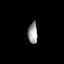
Tissue: prostate
Cell type: T cells
Senescence score: 0.7078
Nuclear area (px): 201
Mean DAPI intensity: 153.876